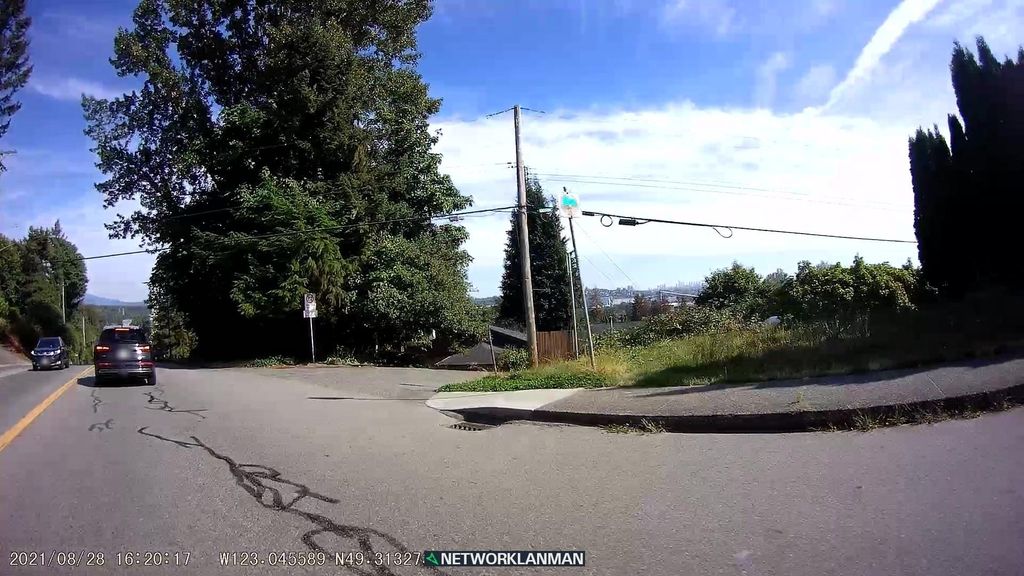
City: vancouver